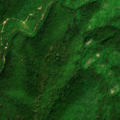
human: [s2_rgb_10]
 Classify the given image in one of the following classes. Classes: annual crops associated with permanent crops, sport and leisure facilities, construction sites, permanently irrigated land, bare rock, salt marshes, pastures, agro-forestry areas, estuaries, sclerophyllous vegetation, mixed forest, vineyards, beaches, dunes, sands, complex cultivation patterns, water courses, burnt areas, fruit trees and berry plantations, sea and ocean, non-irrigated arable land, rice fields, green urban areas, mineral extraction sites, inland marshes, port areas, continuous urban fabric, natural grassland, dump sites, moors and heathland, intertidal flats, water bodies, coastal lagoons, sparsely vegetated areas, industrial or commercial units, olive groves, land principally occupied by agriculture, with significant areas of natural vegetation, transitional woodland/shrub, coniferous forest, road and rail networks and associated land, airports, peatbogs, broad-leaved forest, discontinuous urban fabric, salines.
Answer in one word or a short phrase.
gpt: broad-leaved forest